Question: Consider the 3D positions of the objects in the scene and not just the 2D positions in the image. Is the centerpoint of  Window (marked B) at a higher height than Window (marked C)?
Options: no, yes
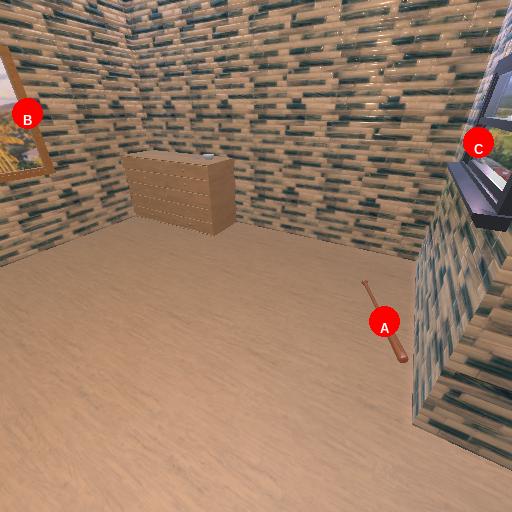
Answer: no